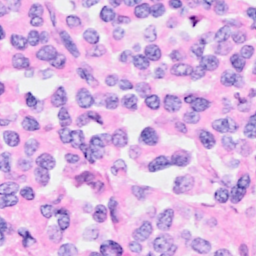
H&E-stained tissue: Breast